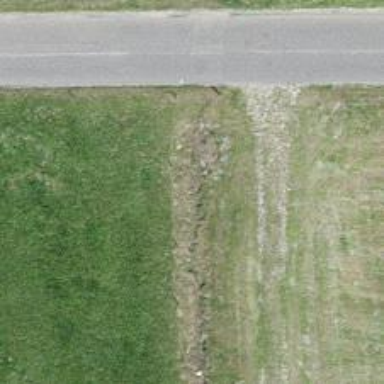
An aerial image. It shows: Culvert tunnel.